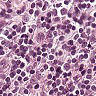
Metastatic tissue present: no